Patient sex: F
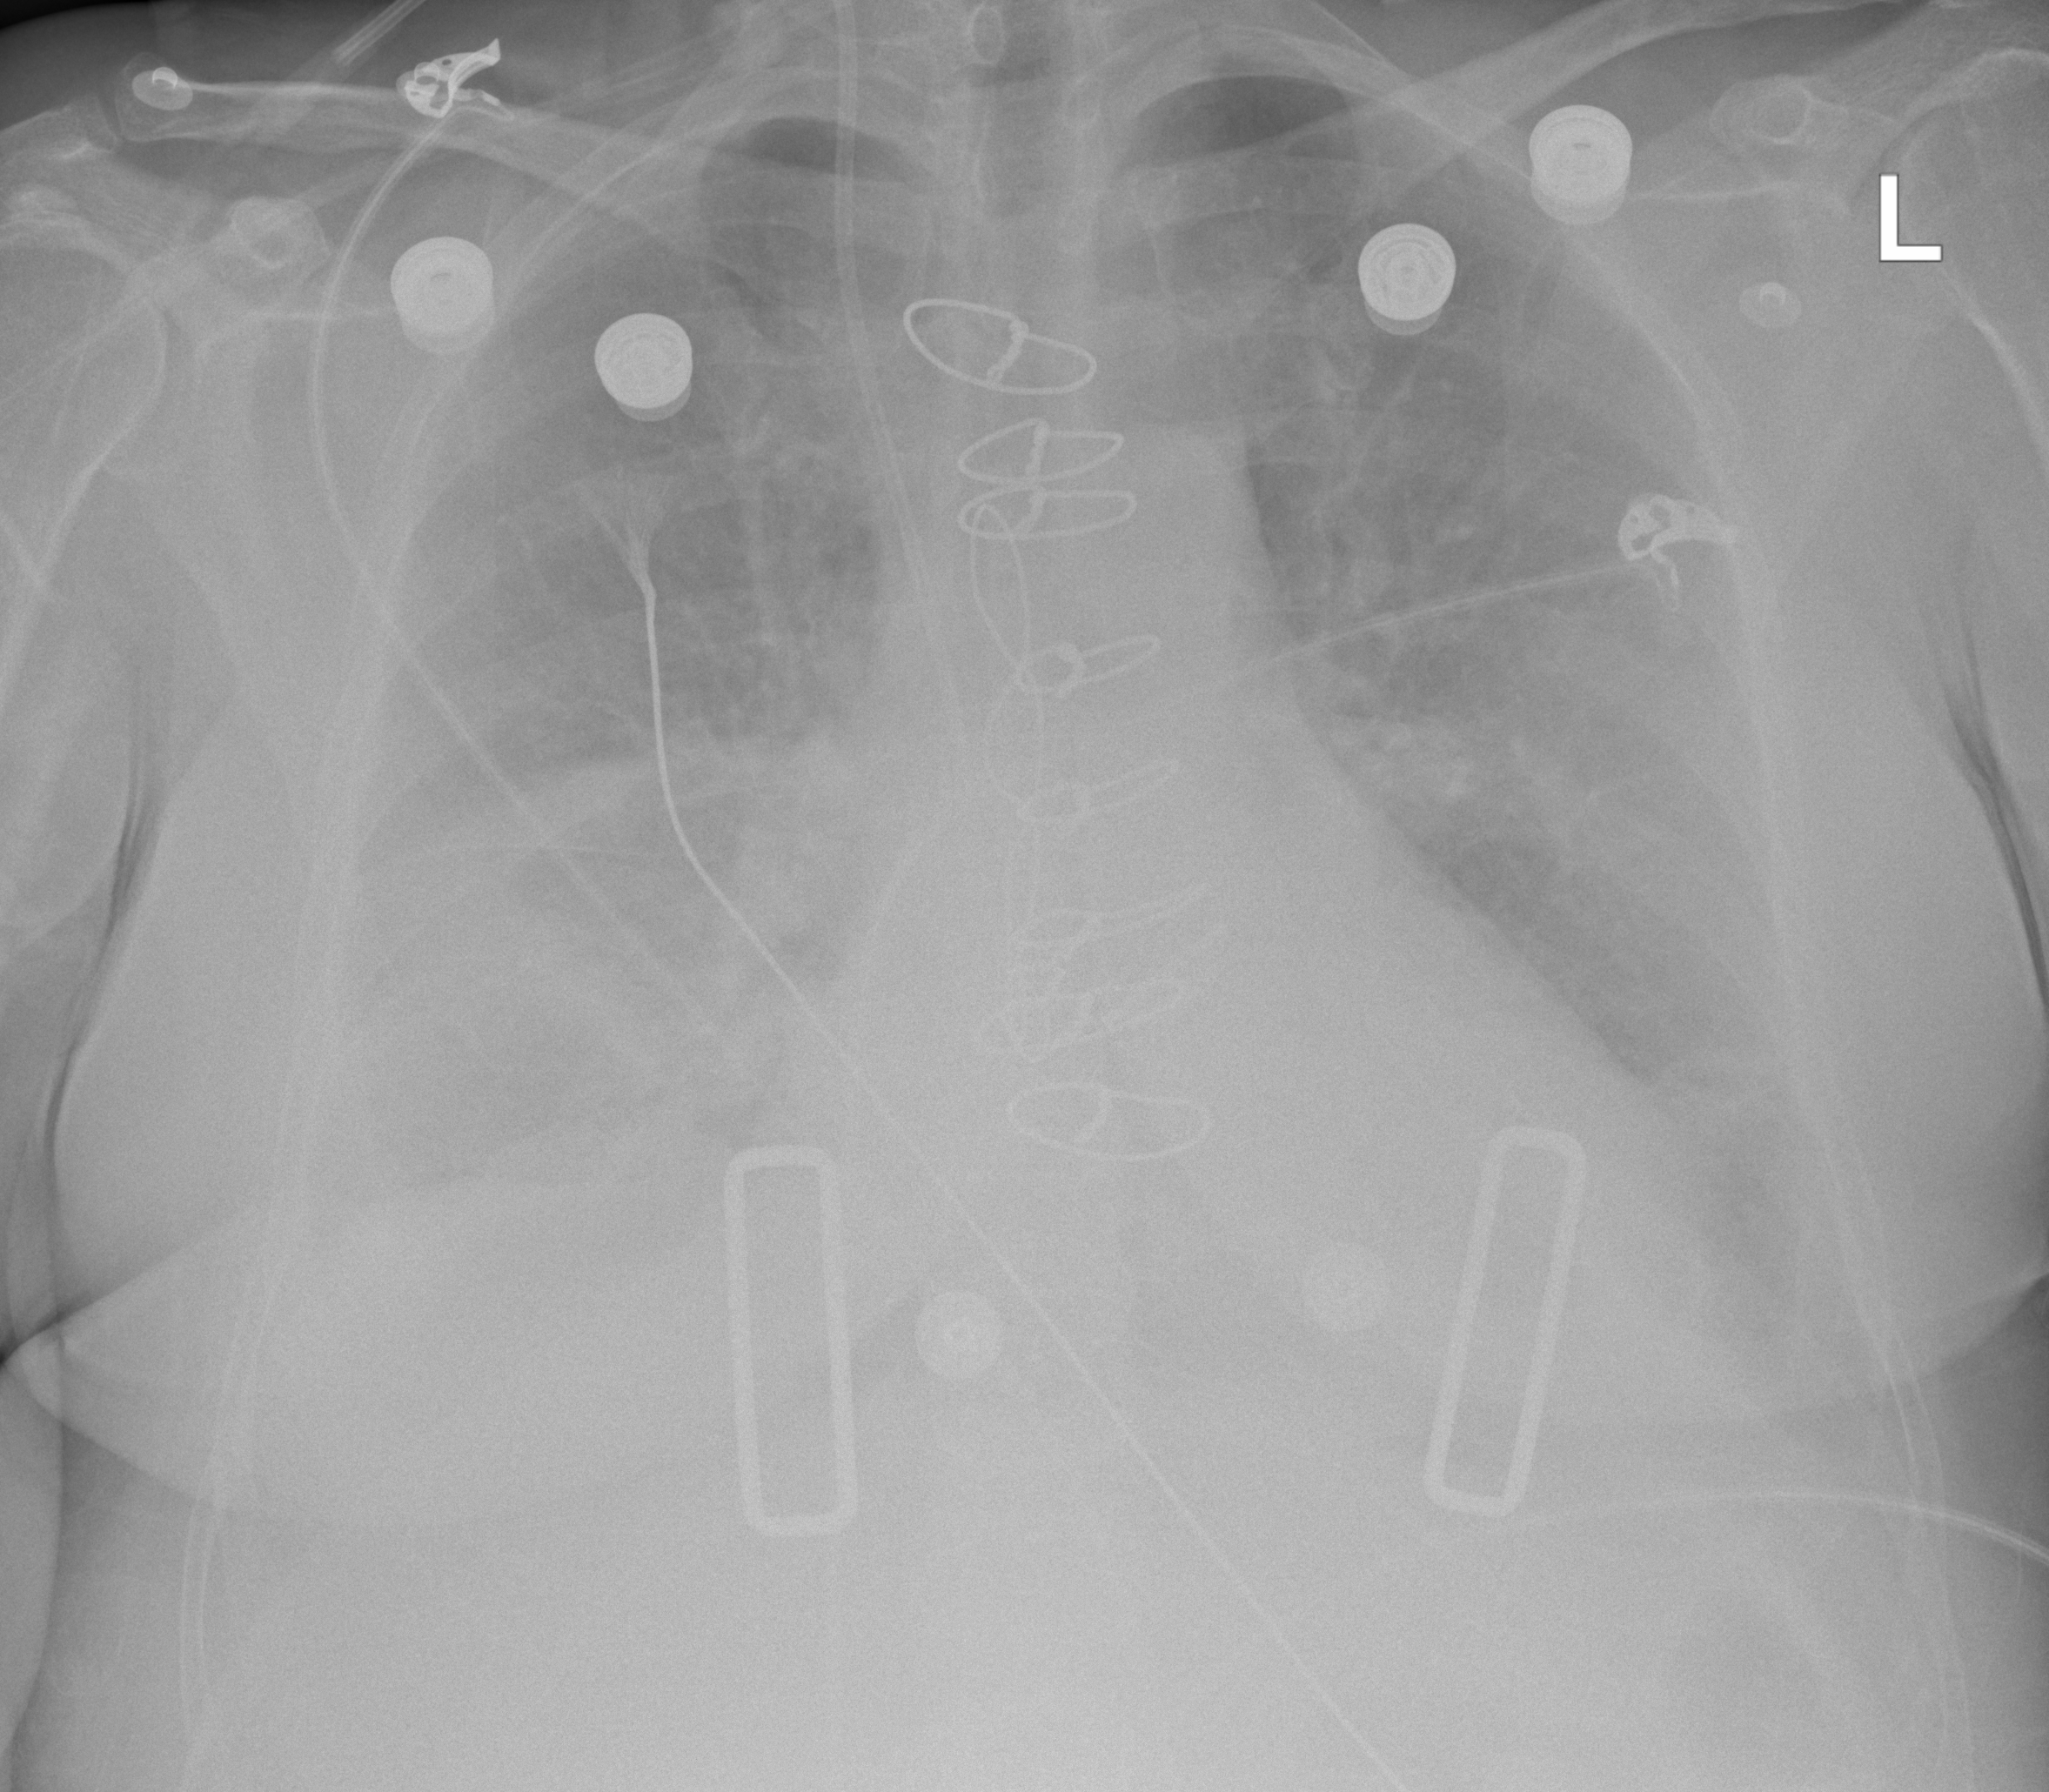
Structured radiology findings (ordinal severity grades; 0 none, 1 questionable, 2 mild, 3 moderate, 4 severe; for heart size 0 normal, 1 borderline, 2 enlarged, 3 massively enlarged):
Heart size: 2
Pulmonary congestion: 2
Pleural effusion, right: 3
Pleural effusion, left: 2
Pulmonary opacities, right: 1
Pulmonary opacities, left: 1
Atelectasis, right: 3
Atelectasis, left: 2